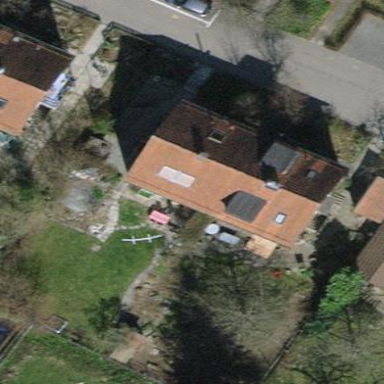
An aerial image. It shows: Semidetached house with gabled roof.